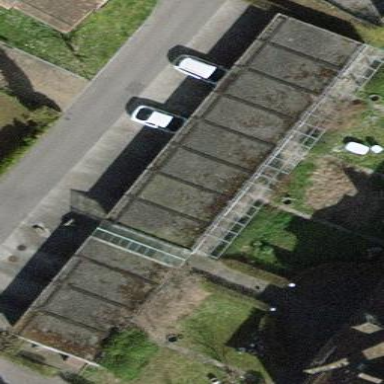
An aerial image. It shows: Parking area with sheds.